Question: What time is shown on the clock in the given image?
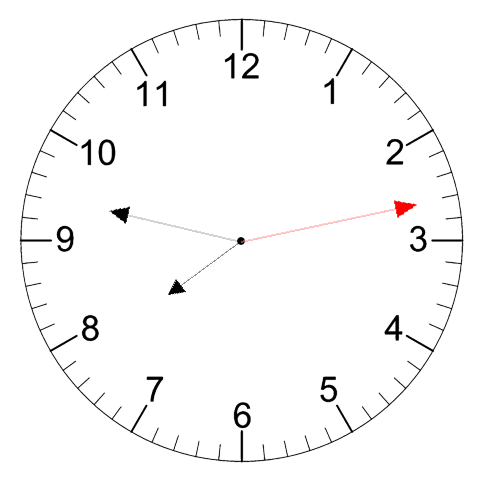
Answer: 07:47:13